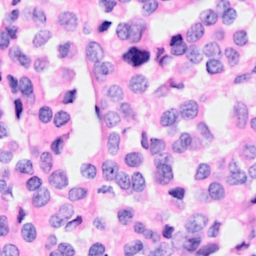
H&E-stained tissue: Breast